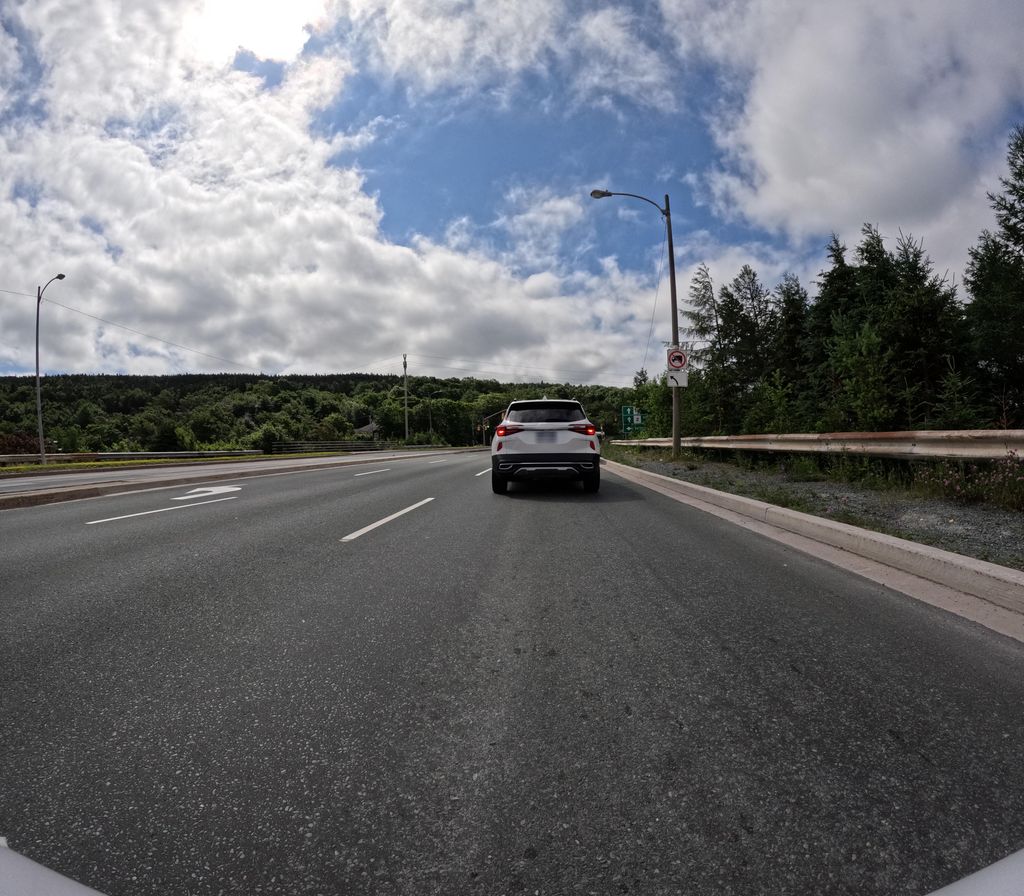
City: st_johns